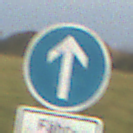
Verkehrszeichen: VorgeschriebeneFahrtrichtungGeradeaus
Zusatzzeichen unten: SonstigeFahrzeugePersonengruppenFrei4
Umgebung: Outdoor, Nature
Tageszeit: SunriseSunset
Wetter: PartlyCloudy
Licht: Natural
Jahreszeit: NotSpecified
Kontrast: MediumContrast